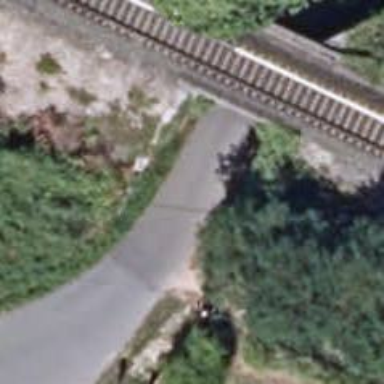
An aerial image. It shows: Unclassified road passing through tunnel.